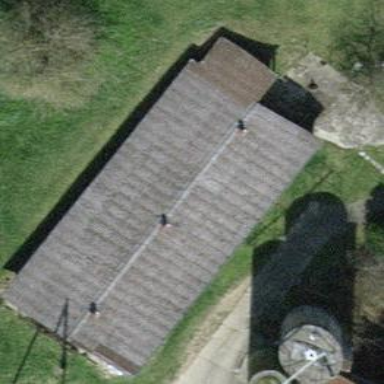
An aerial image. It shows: Gabled roof on farm auxiliary building.